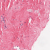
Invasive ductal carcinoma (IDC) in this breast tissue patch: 0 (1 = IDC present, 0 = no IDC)